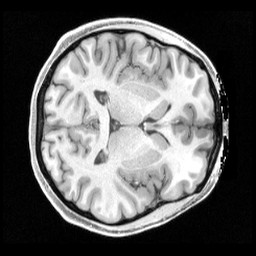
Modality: T1w
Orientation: axial
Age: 20
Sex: female
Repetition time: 2.4 s
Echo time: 0.00222 s